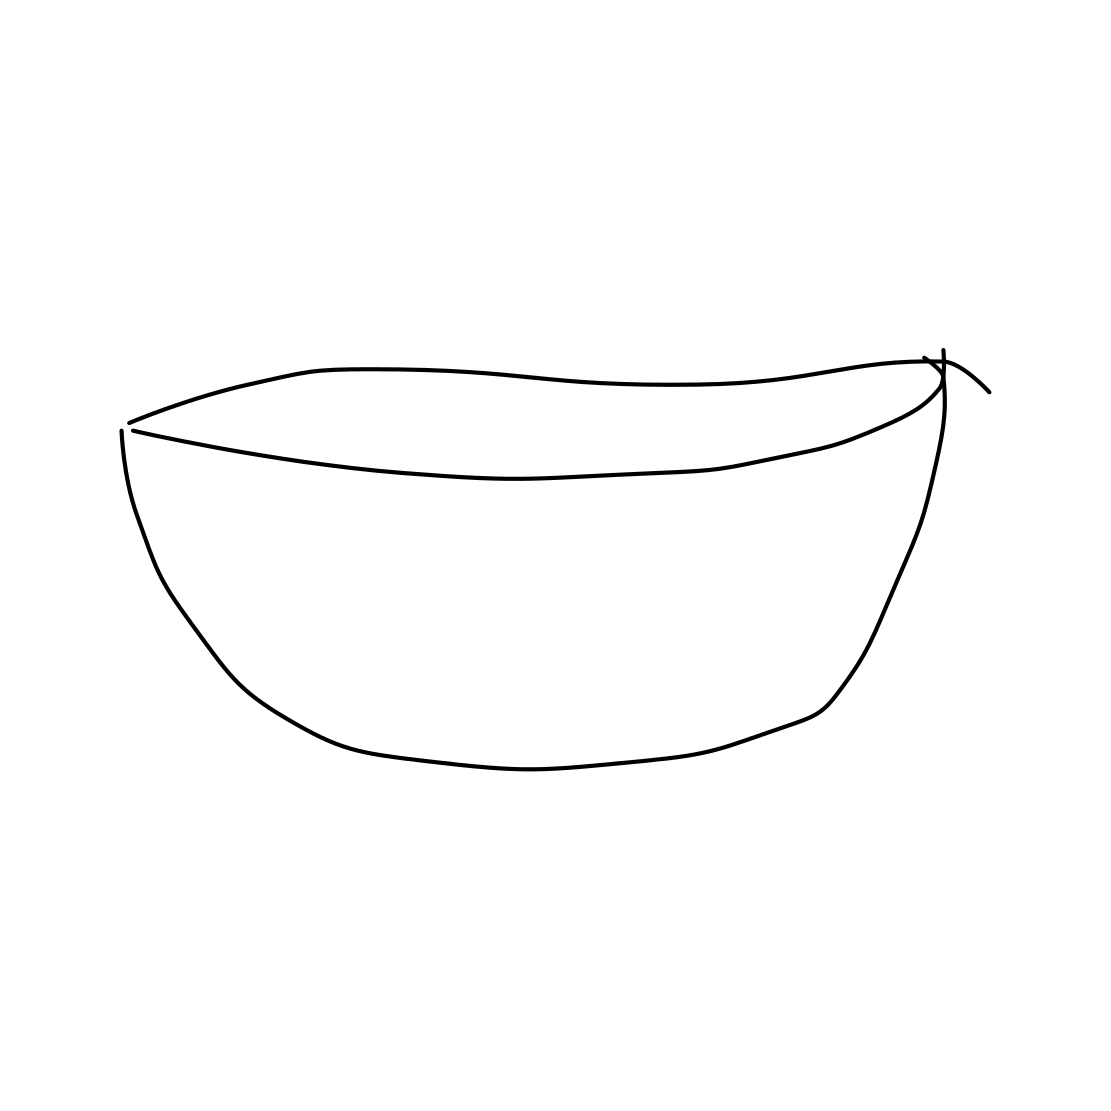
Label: bowl